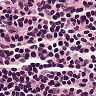
Metastatic tissue present: no